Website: apple
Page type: billing-address
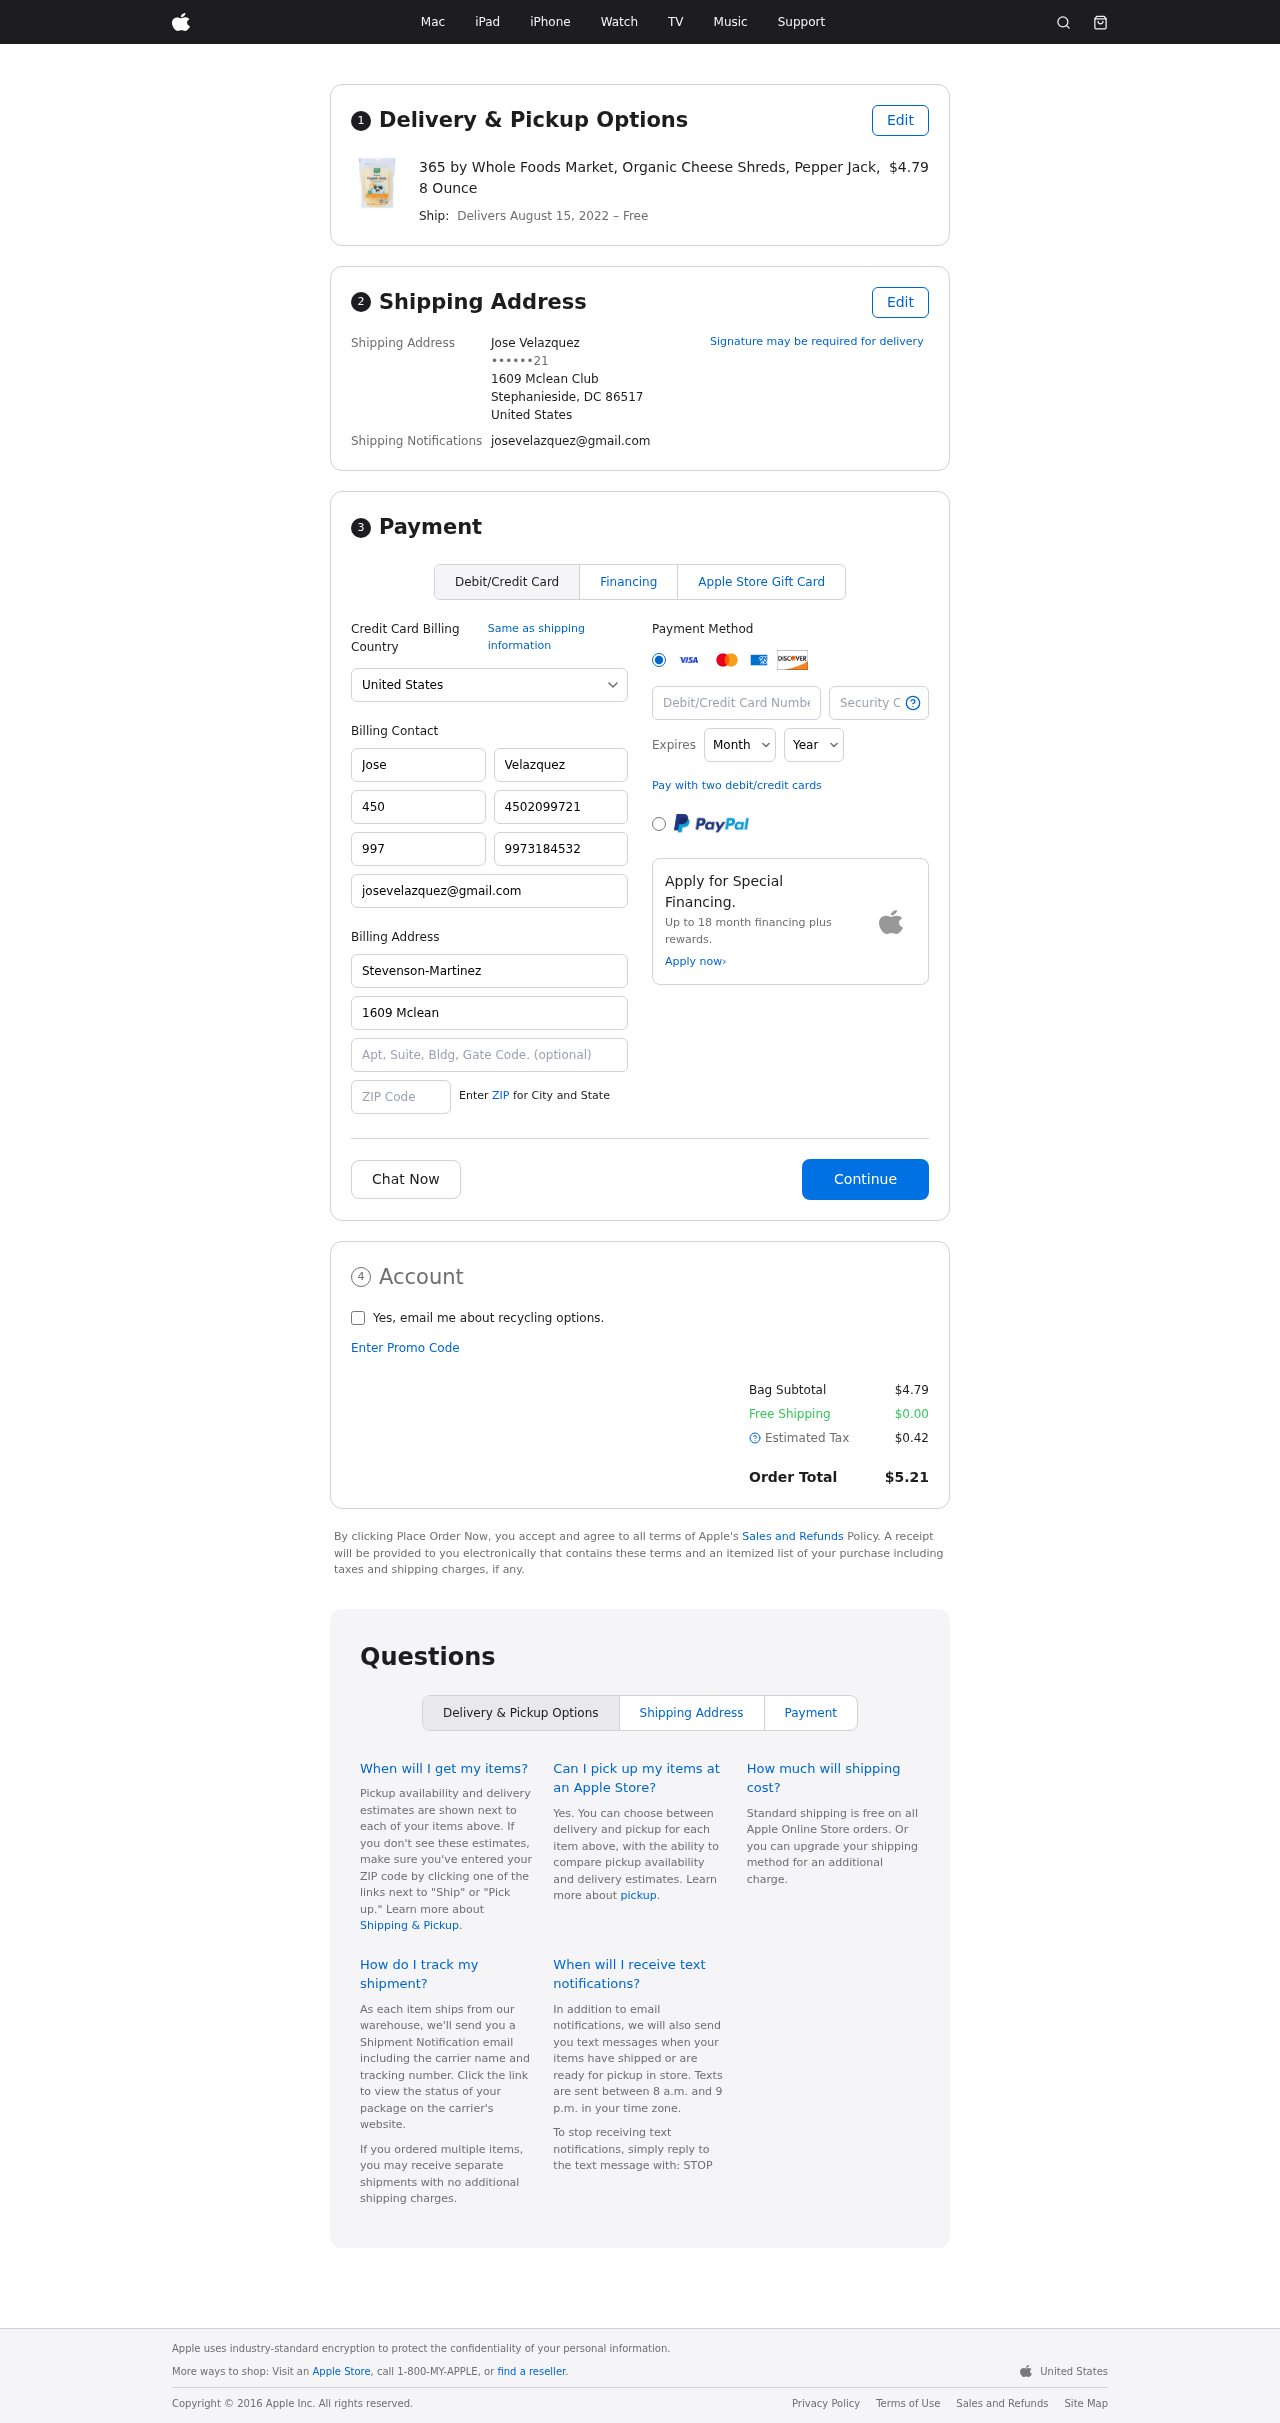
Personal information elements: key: PII_CARD_CVV
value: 449
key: PII_CARD_EXPIRY_MONTH
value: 01
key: PII_CARD_EXPIRY_YEAR
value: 27
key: PII_CARD_NUMBER
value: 4561 0653 7800 0976
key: PII_CITY_STATE_ZIP
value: Stephanieside, DC 86517
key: PII_COUNTRY
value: United States
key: PII_EMAIL
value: josevelazquez@gmail.com
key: PII_FULLNAME
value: Jose Velazquez
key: PII_STREET
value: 1609 Mclean Club
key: PII_PHONE_MASKED
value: ••••••21
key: PII_BILLING_FIRSTNAME
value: Jose
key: PII_BILLING_LASTNAME
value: Velazquez
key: PII_BILLING_PHONE_AREA
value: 450
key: PII_BILLING_PHONE
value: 4502099721
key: PII_BILLING_PHONE_ALT_AREA
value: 997
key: PII_BILLING_PHONE_ALT
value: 9973184532
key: PII_BILLING_EMAIL
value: josevelazquez@gmail.com
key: PII_BILLING_COMPANY
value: Stevenson-Martinez
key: PII_BILLING_STREET
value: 1609 Mclean Club
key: PII_BILLING_STREET2
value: Apt. 745
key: PII_BILLING_POSTCODE
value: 86517
Product elements: key: PRODUCT1_NAME
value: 365 by Whole Foods Market, Organic Cheese Shreds, Pepper Jack, 8 Ounce
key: PRODUCT1_PRICE
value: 4.79
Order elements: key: ORDER_DELIVERY_DATE
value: August 15, 2022
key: ORDER_SUBTOTAL
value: $4.79
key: ORDER_SHIPPING_COST
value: $0.00
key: ORDER_TAX
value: $0.42
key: ORDER_TOTAL
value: $5.21